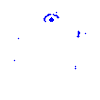
Particle: kaon